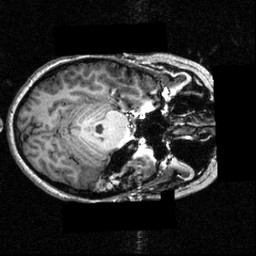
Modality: T1w
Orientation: axial
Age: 25
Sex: female
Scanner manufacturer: siemens
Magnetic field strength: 3.951 T
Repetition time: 1.5 s
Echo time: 0.00335 s